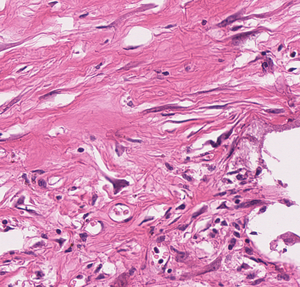
Tumor epithelial tissue: no
Tumor-associated stroma tissue: yes
Normal tissue: no